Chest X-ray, PA view. Patient: 57 years old, sex M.
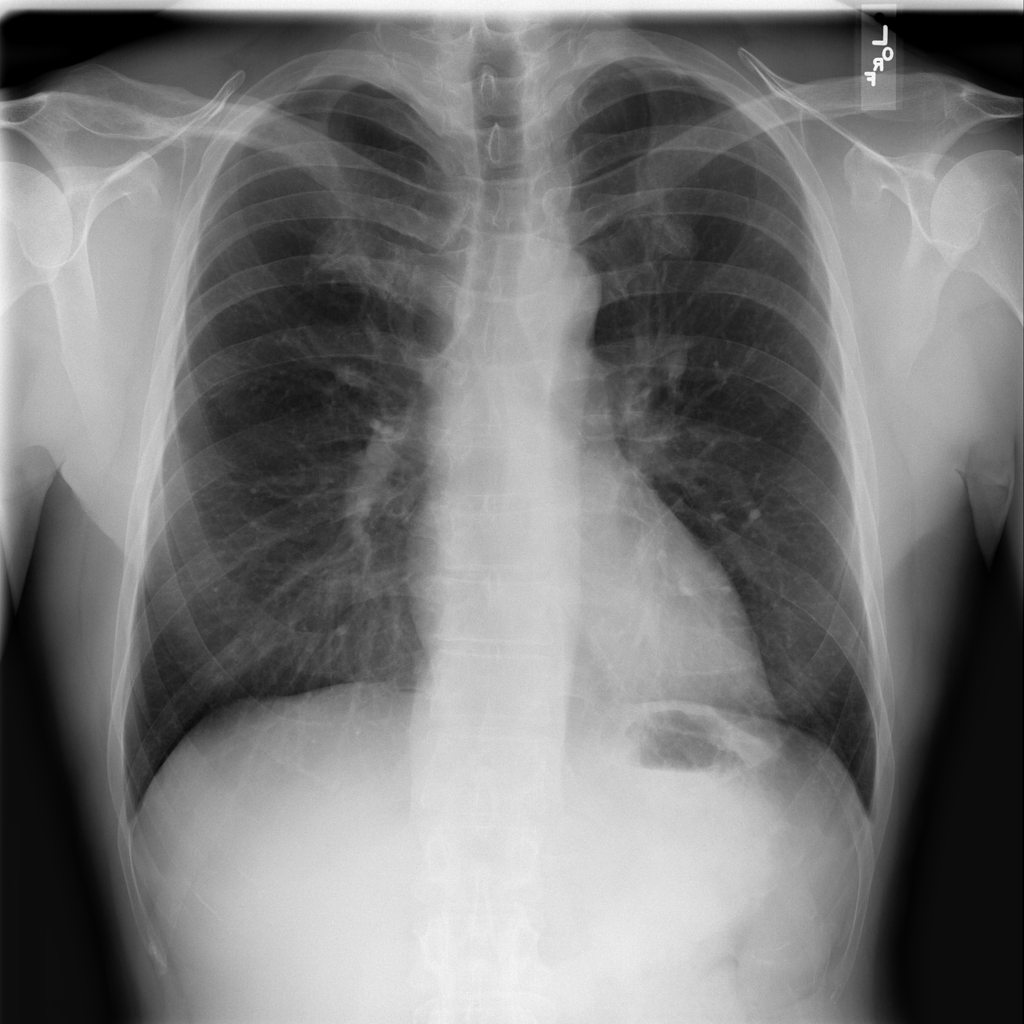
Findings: No Finding